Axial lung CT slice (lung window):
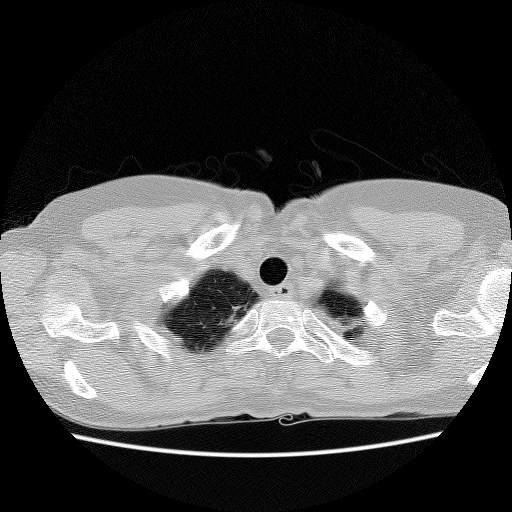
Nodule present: no